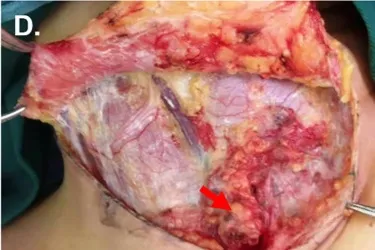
Case information. (D) The multiple subcutaneous implanted lesions are shown in the surgery of Case 5.
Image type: medical_photograph (other_medical_photograph)